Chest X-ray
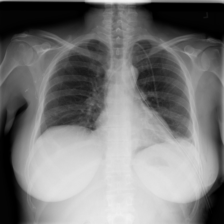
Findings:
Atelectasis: positive
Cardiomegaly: negative
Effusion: negative
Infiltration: positive
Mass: negative
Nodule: positive
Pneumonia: negative
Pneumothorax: negative
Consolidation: negative
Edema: negative
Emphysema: negative
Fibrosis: negative
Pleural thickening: negative
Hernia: negative